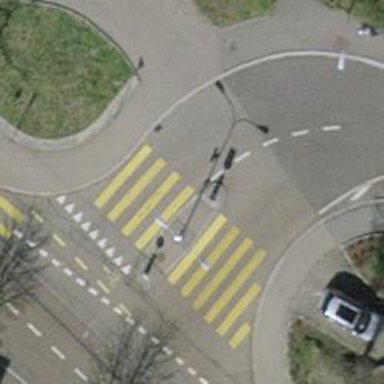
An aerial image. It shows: Uncontrolled zebra crossing with central island.